Question: I'm using angular's new IVY compiler, along with the new lazy-loading functionality (lazy-loading with ivy tutorial here: <URL>
When lazy-loading a module and adding an instance of a component to my app, the ng-select does not appear in the component and I get this error in the console:
'core.js:6354 ERROR NullInjectorError: R3InjectorError(AppModule)[InjectionToken ng-select-selection-model -> InjectionToken ng-select-selection-model -> InjectionToken ng-select-selection-model]: NullInjectorError: No provider for InjectionToken ng-select-selection-model! at NullInjector.get (http://localhost:4200/vendor.js:8736:27) at R3Injector.get (http://localhost:4200/vendor.js:24378:33) at R3Injector.get (http://localhost:4200/vendor.js:24378:33) at R3Injector.get (http://localhost:4200/vendor.js:24378:33) at NgModuleRef$1.get (http://localhost:4200/vendor.js:40184:33) at Object.get (http://localhost:4200/vendor.js:38095:35) at getOrCreateInjectable (http://localhost:4200/vendor.js:12876:39) at Module.oodirectiveInject (http://localhost:4200/vendor.js:28245:12) at NodeInjectorFactory.NgSelectComponent_Factory [as factory] (http://localhost:4200/lazy-lazy-module.js:4143:398) at getNodeInjectable (http://localhost:4200/vendor.js:13021:44)'
see <URL> for a minimal repo exposing this bug.
1. clone the example repo 'git clone https://github.com/boltex/ivy-lazyload-test'
2. run 'npm install' to get all dependencies
3. run 'ng serve'
When trying this locally with ng serve, when the program loads in your browser, press the "Lazy load module & add instance of component below" button. (This will add some components instance into the app) The component should have an ng-select in it. It doesn't and forementionned error appears in the console.
Ignore the first error in the console:
It is a normal error to get when using angular 9 because augury assumes angular dev mode is active if window.ng exists, but ivy doesn't export probe right now.

- OS: [windows 10]
- Browser [chrome]
- Version [78.0.3904.108 (Official Build) (64-bit)]
Thanks for your time and attention to this issue !
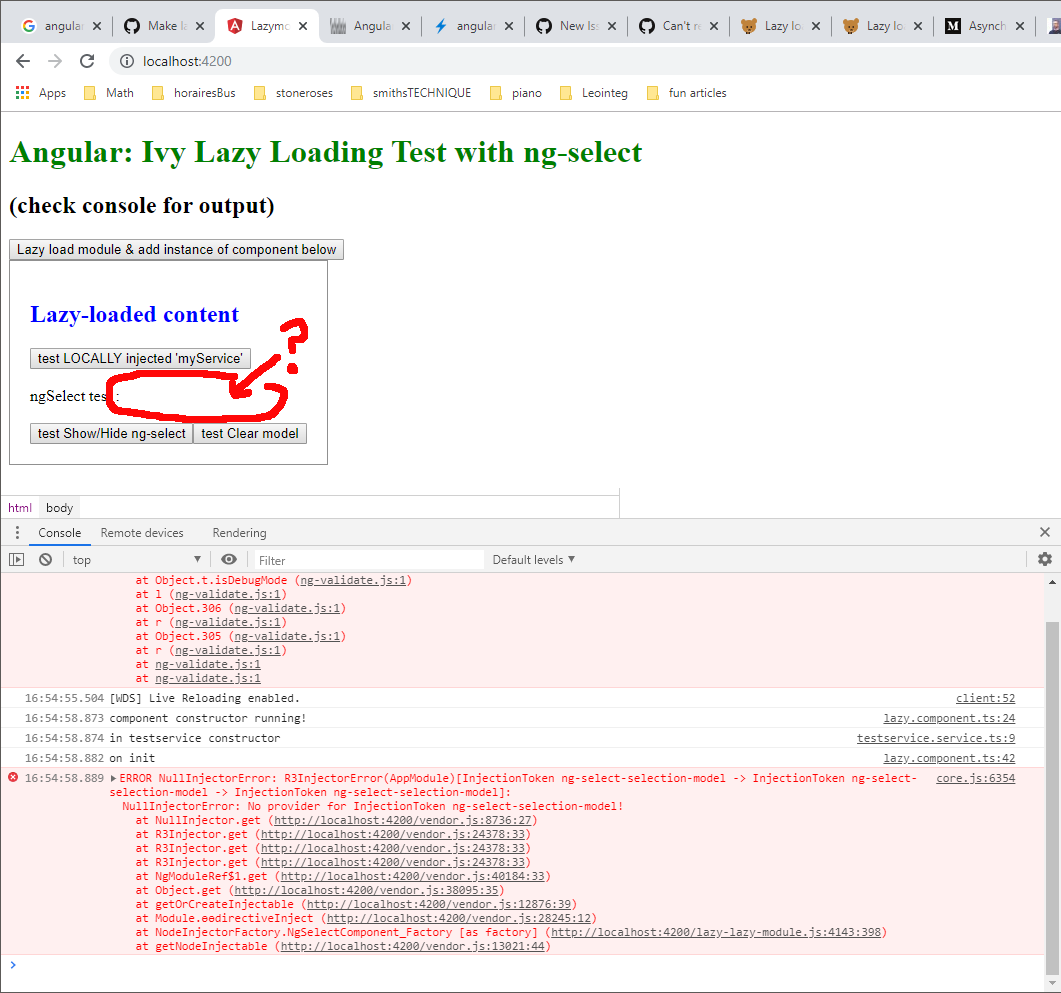
Answer: I've found a solution with @HeroDev's 'hero-loader' component.
(See their relatively short source code for the additional techniques it uses: <URL>
The method I was using was not fully compatible with all methods of integrating componnent, 3rd party or otherwise, into an existing application by lazy-loading. (Not using routing)
I've updated my repository <URL> with a working example where you can add, and remove, arbitrary number of different modules and components into an opened application without changing routes.